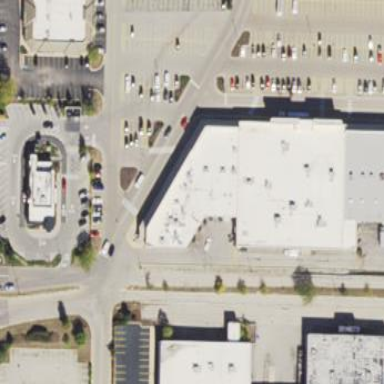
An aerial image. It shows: View of roof of building.